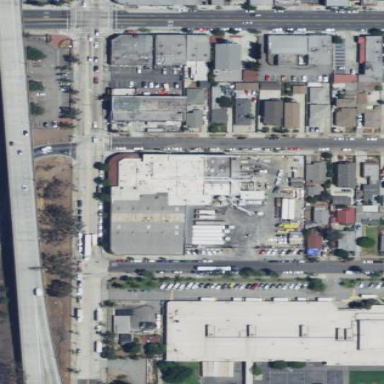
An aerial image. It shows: Industrial building.